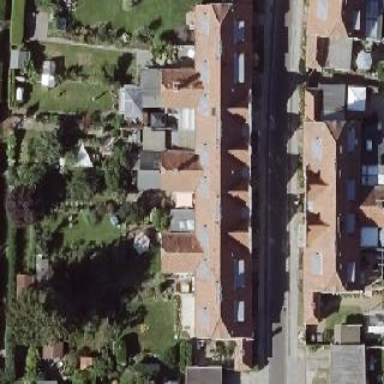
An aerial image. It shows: Terrace building.